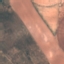
Label: AnnualCrop